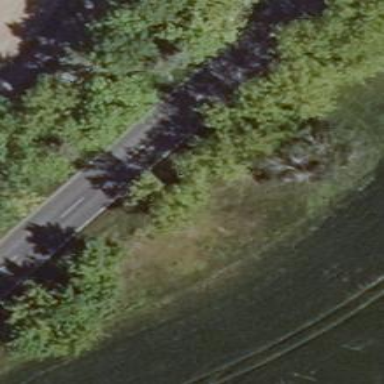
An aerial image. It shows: Row of trees in natural setting.